Question: I'm trying to implement a simple menu application in Qt and I got to the point where I have to make a filter button. Qt is giving an error and I don't know how to interpret it. It could come only from these 2 functions. I'll post a photo of the error as well.
Code for the filter operation:
'''
vector<Car> Controller::filterByCategory(string category) {
vector<Car> fin;
vector<Car> all(repo->getAll());
copy_if(all.begin(), all.end(),fin.begin(),
<URL>;
return fin;
}
'''
Qt function calling the filter function:
'''
void OwnerWindow::filterCategory() {
QString sCategory = lCategory->text();
string category = sCategory.toStdString();
vector<Car> cars = ctrl->getAllCars();
vector<Car> fin;
try {
fin = ctrl->filterByCategory(category);
}
catch(WarehouseException& ex) {
QMessageBox::information(this, "Error!", QString::fromStdString(ex.getMsg()));
}
catch(...) {
QMessageBox::information(this,"wtf",QString::fromStdString("huuuuuh"));
}
'''
Here my program crashes with the following error:

Any idea what could be happening, why Qt won't catch some error or why the code is not working?
EDIT:
I tried to count the number of elements i will add so I can create my final vector with a fixed size. Didn't work.
'''
vector<Car> Controller::filterByCategory(string category) {
// vector<Car> fin;
vector<Car> all(repo->getAll());
int i = 0;
for_each(all.begin(),all.end(), <URL> mutable {
if (cc.getCategory() == category) {
i++;
}
});
vector<Car> fin(i);
copy_if(all.begin(), all.end(),fin.begin(),
<URL>;
return fin;
}
'''
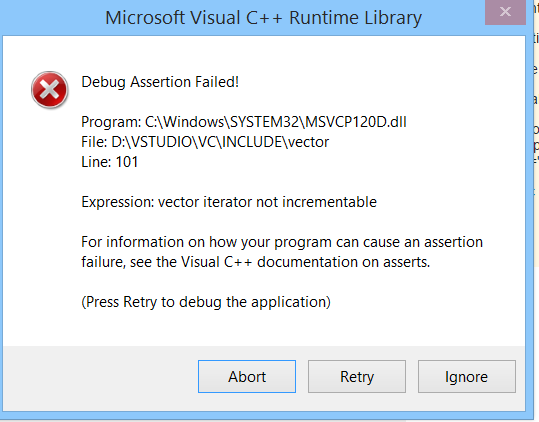
Answer: The problem with 'filterByCategory' is that the vector 'fin' is , you either need to create it with the correct number of elements, or use <URL> to create elements on demand.
By the way, there's no need to copy into the 'all' vector first. Use e.g. 'repo->getAll().begin()' directly in the 'std::copy_if' call.